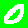
Digit: 0